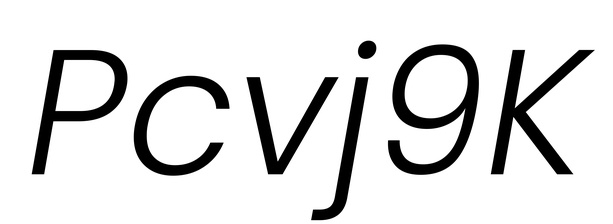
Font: Poppins-LightItalic